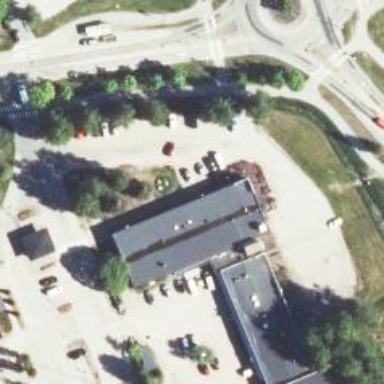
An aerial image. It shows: Post office.